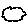
Label: cloud